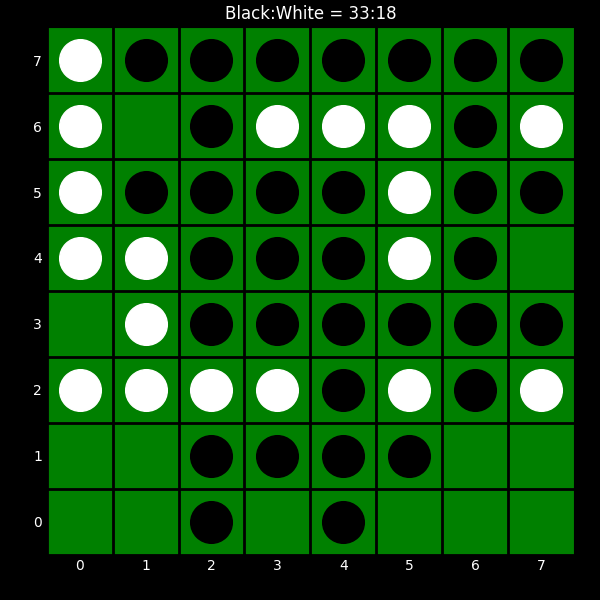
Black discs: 33
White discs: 18